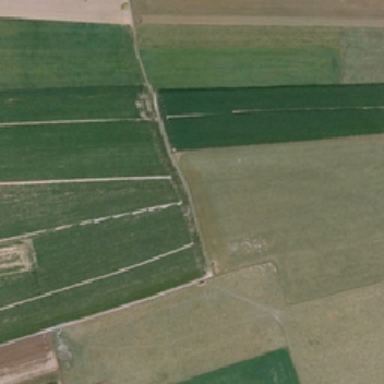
This area is a big green farm .